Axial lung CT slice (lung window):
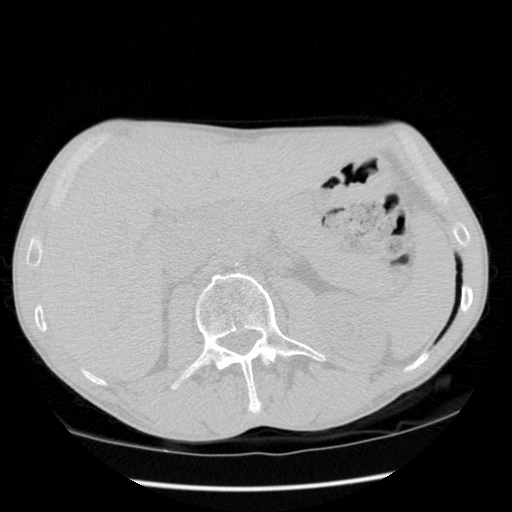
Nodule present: no